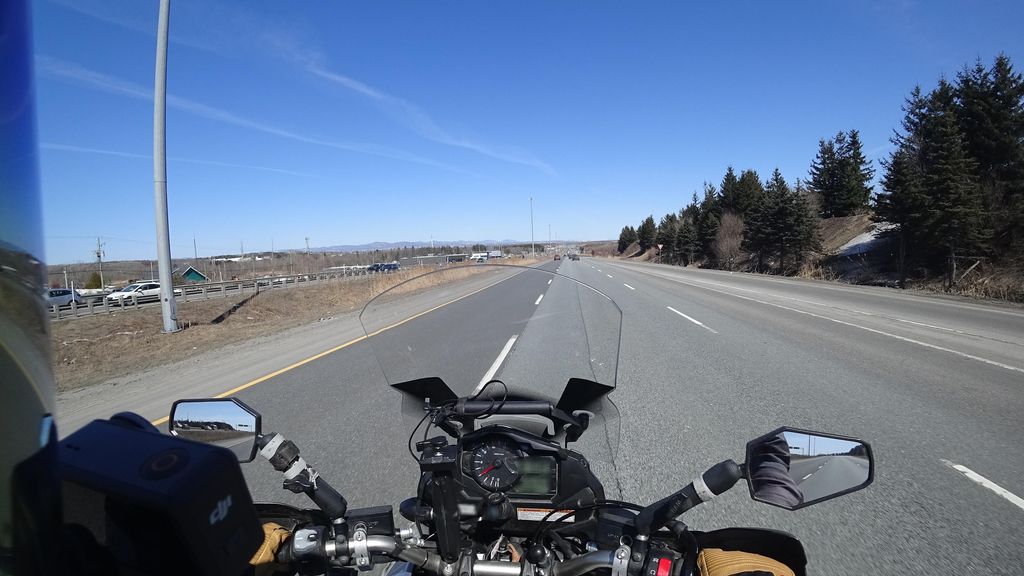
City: quebec_city